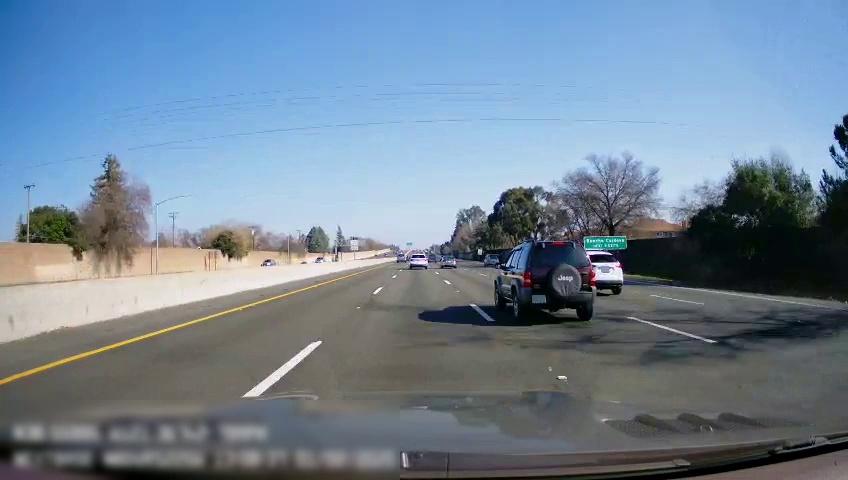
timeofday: Day
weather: Sunny
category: Drivable Space
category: Vehicles | Car
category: Vehicles | Car
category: Vehicles | SUV
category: Vehicles | SUV
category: Vehicles | Car
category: Vehicles | Car
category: Vehicles | SUV
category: Vehicles | Car
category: Lanes | Current Lane
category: Lanes | Alternate Lane
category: Lanes | Alternate Lane
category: Lanes | Alternate Lane
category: Lanes | Alternate Lane
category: Lanes | Alternate Lane
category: Traffic | Signs